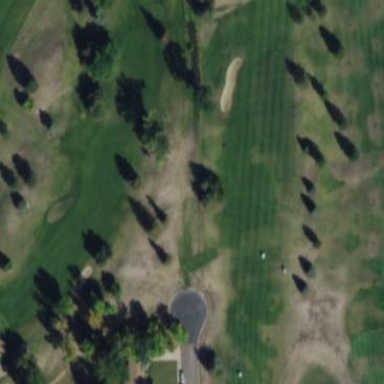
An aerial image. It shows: Golf fairway surrounded by grass.